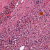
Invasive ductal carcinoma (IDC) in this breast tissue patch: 0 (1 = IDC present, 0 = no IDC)